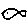
Label: fish